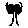
Label: tree